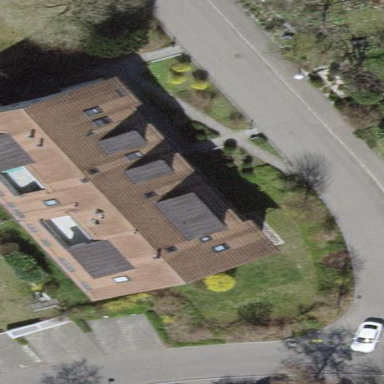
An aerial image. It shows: Gabled roof tile building made up of apartments.